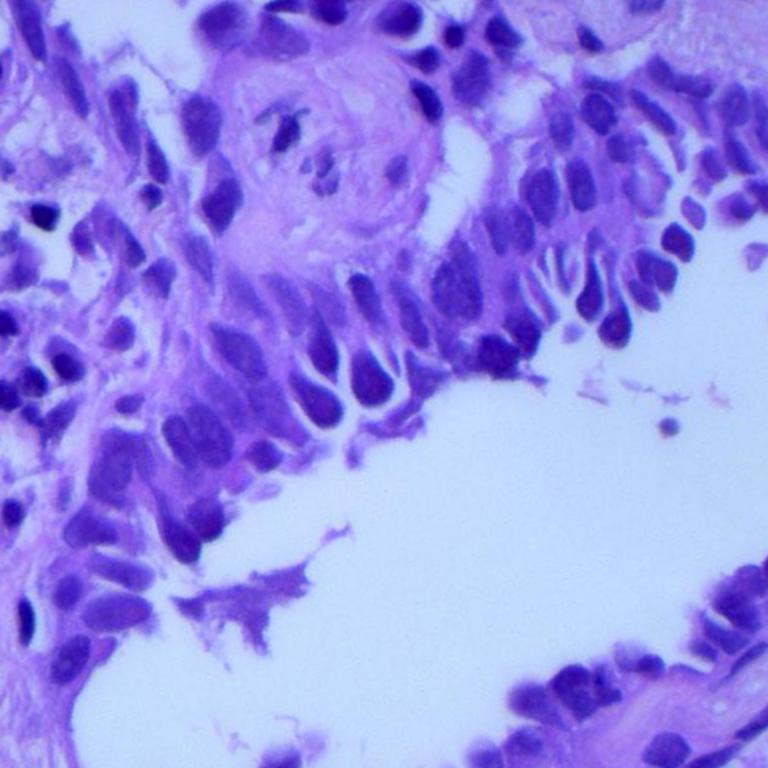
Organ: lung
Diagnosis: adenocarcinomas